Question:
I need a way to get a reference to each button in the calendar so I can alter its background image whenever I want. I want to do:
'''
UIButton *button = [get_reference_to_button_using_Accessibility_label];
[button setBackgroundImage:image]
'''
When I initialize the buttons, I set the buttons' accessibility labels. Can I use them to get a reference to each button and change its background color?
'''
for (NSUInteger index = 0; index < self.daysInWeek; index++) {
NSString *title = [self.dayFormatter stringFromDate:date];
NSString *accessibilityLabel = [self.accessibilityFormatter stringFromDate:date]; // I can probably use it to refer to this button??
[self.dayButtons[index] setTitle:title forState:UIControlStateNormal];
[self.dayButtons[index] setAccessibilityLabel:accessibilityLabel];
NSLog(@"day buttons!! %@", self.dayButtons[index]);
...
'''
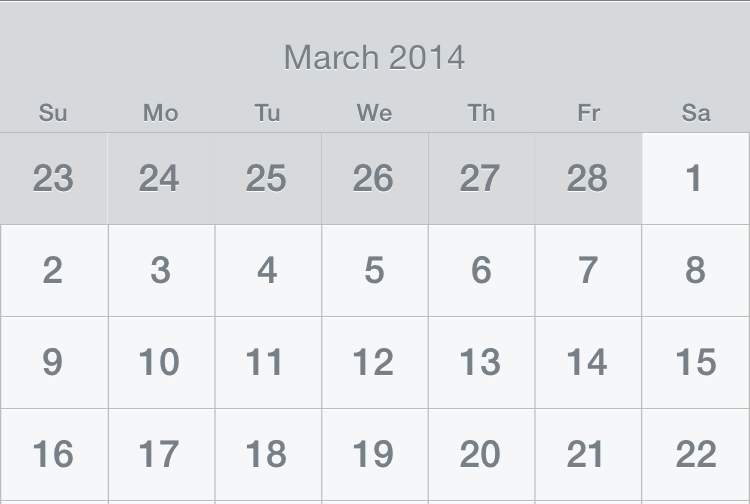
Answer: Could you use 'date' to generate a unique (for your calendar) integer in your initializer, and then use that to set a tag on the view?
'''
NSInteger myTag = [date timeIntervalSince1970];
[self.dayButtons[index] setTag:myTag];
'''
Then when you want to reference the button, all you need is its associated date:
'''
UIButton *myButton = (UIButton *)[self.view viewWithTag:[date timeIntervalSince1970]];
'''